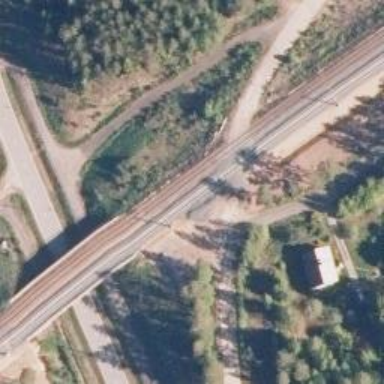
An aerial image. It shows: Railway bridge with electrified contact lines. This bridge serves as siding.